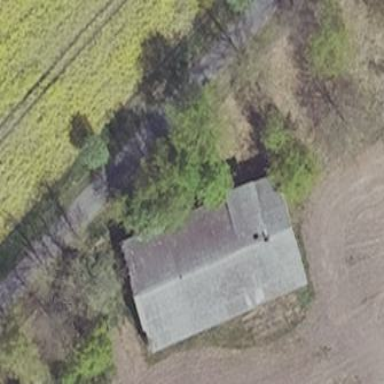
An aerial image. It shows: Gabled roof of grey-colored farm auxiliary building with its roof oriented along the structure.